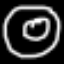
Label: donut